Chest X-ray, PA view. Patient: 49 years old, sex M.
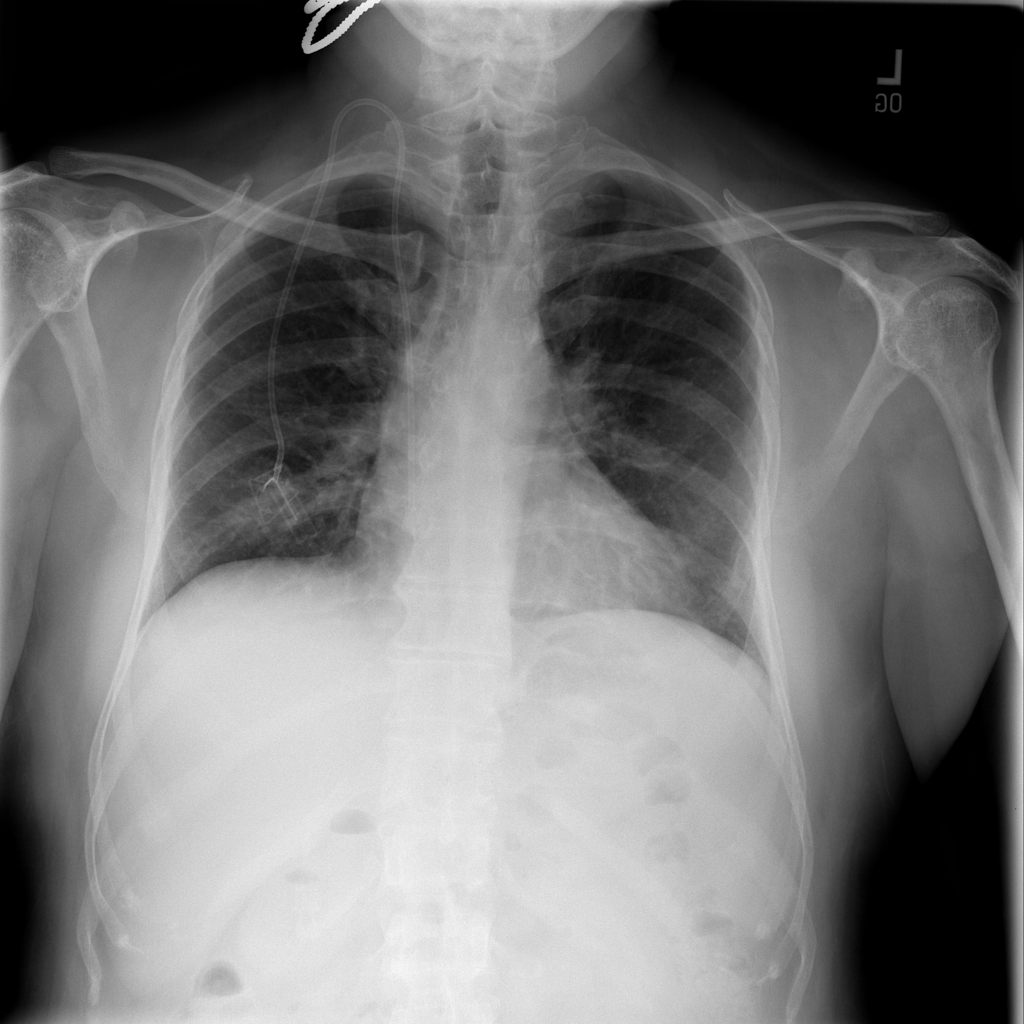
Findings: No Finding